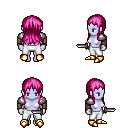
a pixel art fantasy rpg character, female body template, dark elf, purple skin, steel arm armor, white pants, pink unkempt hairstyle, leather bracers, gold boots, dagger, four views (front, back, left, right), 2x2 character sprite sheet, small pixel art, hard edges, no anti-aliasing